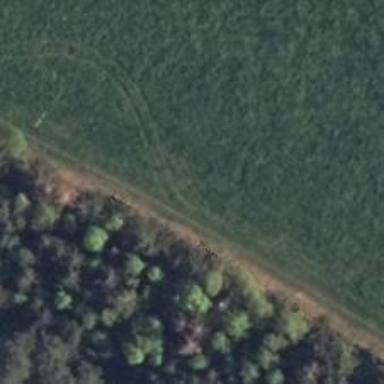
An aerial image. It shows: Hunting stand.